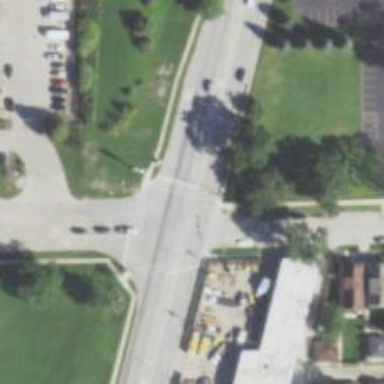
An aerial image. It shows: Footway with marked crossing lines.